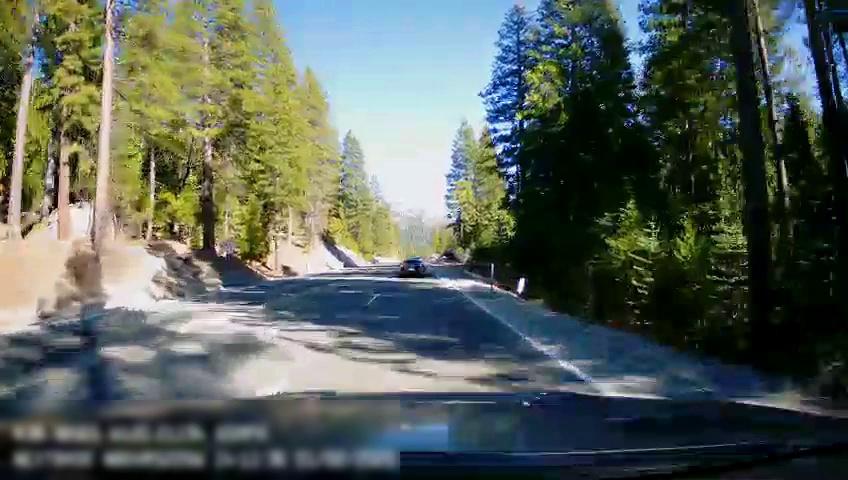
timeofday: Day
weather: Sunny
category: Drivable Space
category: Vehicles | Car
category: Lanes | Opposite Lane
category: Lanes | Current Lane
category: Lanes | Current Lane
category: Lanes | Opposite Lane
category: Lanes | Current Lane